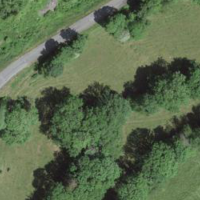
EUNIS habitat code: 44
Species observed at this site:
Mercurialis perennis